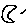
Label: moon